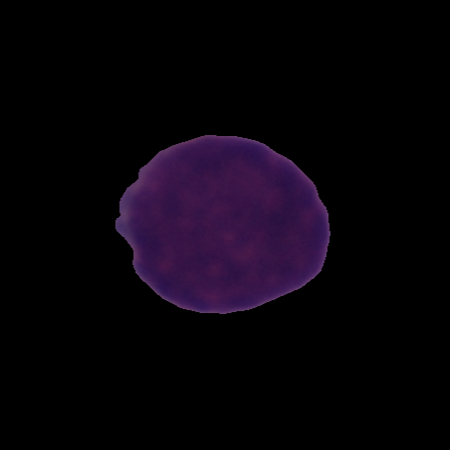
Label: cancer